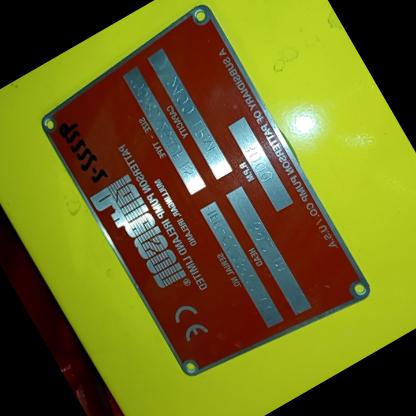
Klasa: tabliczka-znamionowa